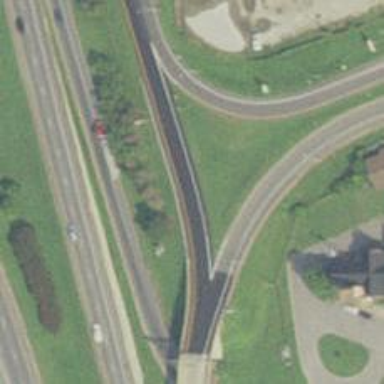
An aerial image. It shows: Asphalt motorway link.